This grayscale texture is a bearing vibration snapshot reshaped row-by-row into a square image. Based on the visible evidence, which condition applies: normal, inner_race, outer_race, ball?
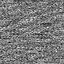
Answer: normal